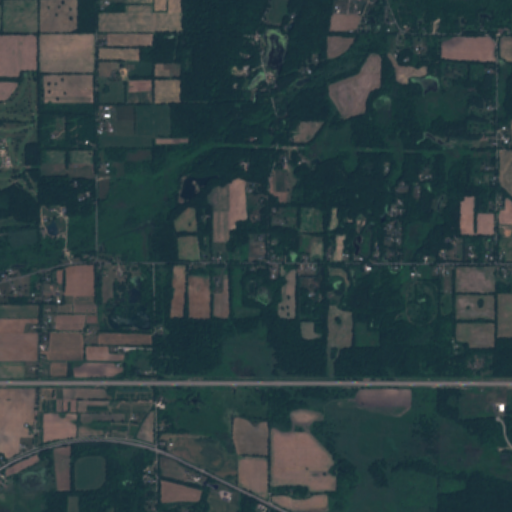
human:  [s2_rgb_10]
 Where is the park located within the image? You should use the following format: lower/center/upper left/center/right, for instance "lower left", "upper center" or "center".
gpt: The park is located in the upper left of the image.
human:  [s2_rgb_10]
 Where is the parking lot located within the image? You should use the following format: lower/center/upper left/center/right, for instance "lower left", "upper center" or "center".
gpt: The parking lot is located in the upper left of the image.
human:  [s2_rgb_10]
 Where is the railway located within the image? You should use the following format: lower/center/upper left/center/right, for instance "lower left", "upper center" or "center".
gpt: The railway is located in the lower of the image.
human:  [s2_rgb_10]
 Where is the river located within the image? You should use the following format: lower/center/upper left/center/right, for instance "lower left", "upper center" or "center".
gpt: The river is located in the right of the image.
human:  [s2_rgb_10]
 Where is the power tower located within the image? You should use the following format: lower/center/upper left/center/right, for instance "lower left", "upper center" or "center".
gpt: There is no power tower in the image.